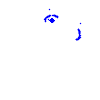
Particle: electron